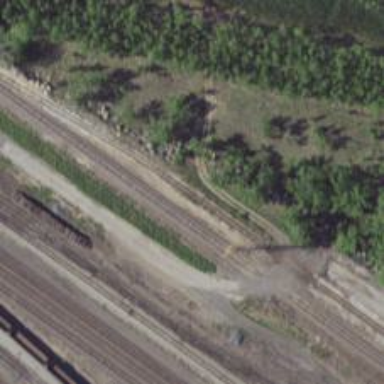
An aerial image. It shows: Railway yard used for servicing trains.